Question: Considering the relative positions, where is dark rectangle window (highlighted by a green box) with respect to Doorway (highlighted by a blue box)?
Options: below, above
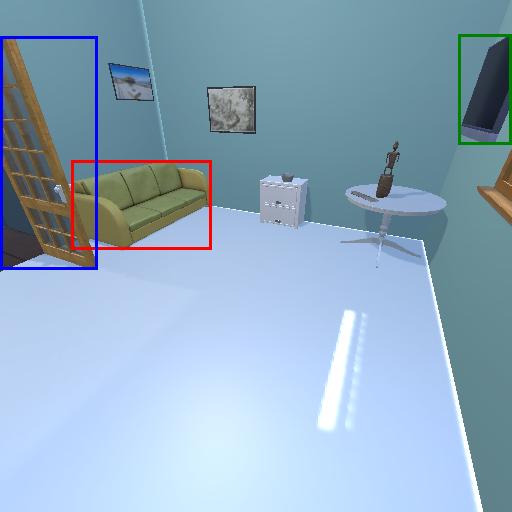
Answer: below